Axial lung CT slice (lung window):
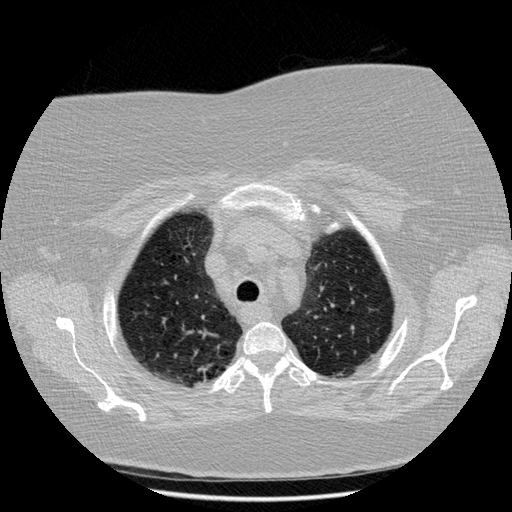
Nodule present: no